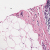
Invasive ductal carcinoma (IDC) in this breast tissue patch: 0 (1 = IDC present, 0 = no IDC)